Echo time (TE): 2.1 ms
Repetition time (TR): 4.2 ms
Flip angle: 110 degrees
Bandwidth: 720 Hz
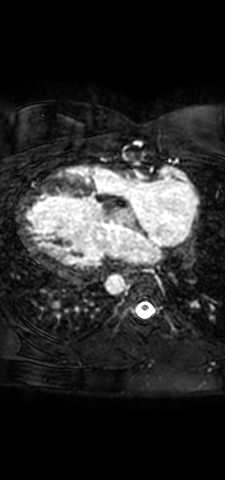
Patient age (years): 24
Disease severity: moderate
Diagnoses: VSD
Cardiac structures present: LV (left ventricle), RV (right ventricle), LA (left atrium), RA (right atrium), AO (aorta), PA (pulmonary artery), SVC (superior vena cava), IVC (inferior vena cava)